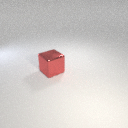
large red metal cube